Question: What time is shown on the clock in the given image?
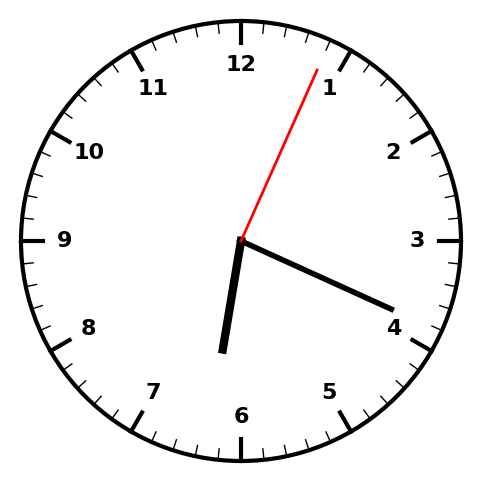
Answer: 06:19:04